Question: I want to insert data to my database using JDBC, so the first step is to connect to it:
'''
try {
Class.forName("com.mysql.jdbc.Driver");
} catch (ClassNotFoundException e) {
System.out.println("Where is your MySQL JDBC Driver?");
e.printStackTrace();
return;
}
System.out.println("MySQL JDBC Driver Registered!");
Connection connection = null;
try {
connection = (Connection) DriverManager
.getConnection("jdbc:mysql://localhost:3306/fruits","root", "halo");
System.out.println("Connecting...");
} catch (SQLException e) {
System.out.println("Connection Failed! Check output console");
e.printStackTrace();
return;
}
if (connection != null) {
System.out.println("You made it, take control your database now!");
} else {
System.out.println("Failed to make connection!");
}
'''
The problem is I'm getting this error:
'''
MySQL JDBC Driver Registered!
Connection Failed! Check output console
com.mysql.jdbc.CommunicationsException: Communications link failure due to underlying exception:
** BEGIN NESTED EXCEPTION **
java.net.ConnectException
MESSAGE: Connection refused
STACKTRACE:
java.net.ConnectException: Connection refused
at java.net.PlainSocketImpl.socketConnect(Native Method)
at java.net.PlainSocketImpl.doConnect(PlainSocketImpl.java:382)
at java.net.PlainSocketImpl.connectToAddress(PlainSocketImpl.java:241)
at java.net.PlainSocketImpl.connect(PlainSocketImpl.java:228)
at java.net.SocksSocketImpl.connect(SocksSocketImpl.java:431)
at java.net.Socket.connect(Socket.java:527)
at java.net.Socket.connect(Socket.java:476)
at java.net.Socket.<init>(Socket.java:373)
at java.net.Socket.<init>(Socket.java:216)
at com.mysql.jdbc.StandardSocketFactory.connect(StandardSocketFactory.java:256)
at com.mysql.jdbc.MysqlIO.<init>(MysqlIO.java:271)
at com.mysql.jdbc.Connection.createNewIO(Connection.java:2771)
at com.mysql.jdbc.Connection.<init>(Connection.java:1555)
at com.mysql.jdbc.NonRegisteringDriver.connect(NonRegisteringDriver.java:285)
at java.sql.DriverManager.getConnection(DriverManager.java:582)
at java.sql.DriverManager.getConnection(DriverManager.java:185)
at com.main.ParserToDB.main(ParserToDB.java:28)
** END NESTED EXCEPTION **
Last packet sent to the server was 1 ms ago.
at com.mysql.jdbc.Connection.createNewIO(Connection.java:2847)
at com.mysql.jdbc.Connection.<init>(Connection.java:1555)
at com.mysql.jdbc.NonRegisteringDriver.connect(NonRegisteringDriver.java:285)
at java.sql.DriverManager.getConnection(DriverManager.java:582)
at java.sql.DriverManager.getConnection(DriverManager.java:185)
at com.main.ParserToDB.main(ParserToDB.java:28)
'''
MAMP is configured as follows:

My question is what could be the problem here?
Thank you for your help.
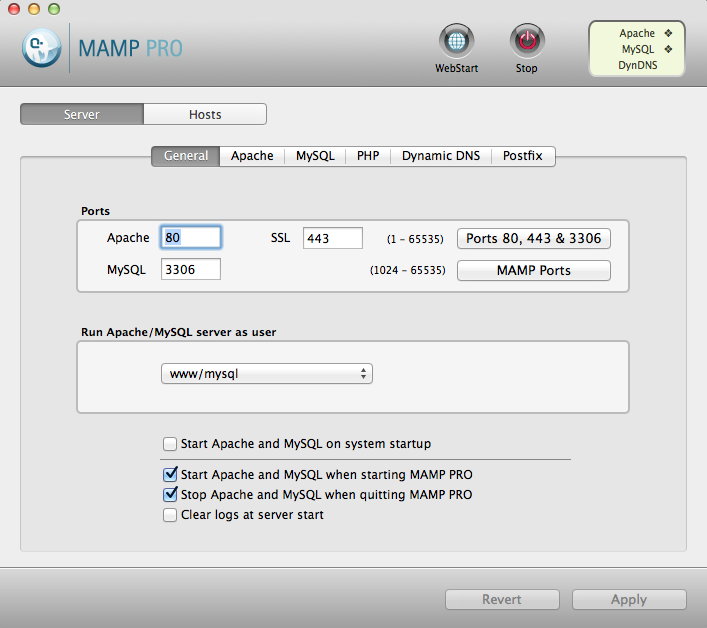
Answer: Found the answer:
Just uncomment or delete this line 'MAMP_skip-networking_MAMP'in my.cnf file.